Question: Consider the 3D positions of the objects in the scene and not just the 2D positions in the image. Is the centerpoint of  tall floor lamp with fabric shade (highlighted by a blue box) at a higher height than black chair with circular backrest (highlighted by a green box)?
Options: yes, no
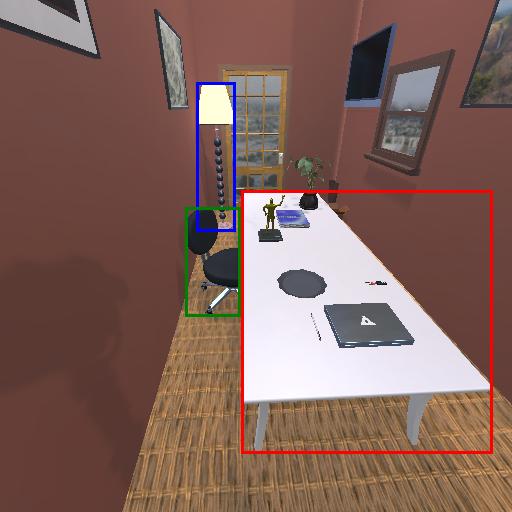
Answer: yes